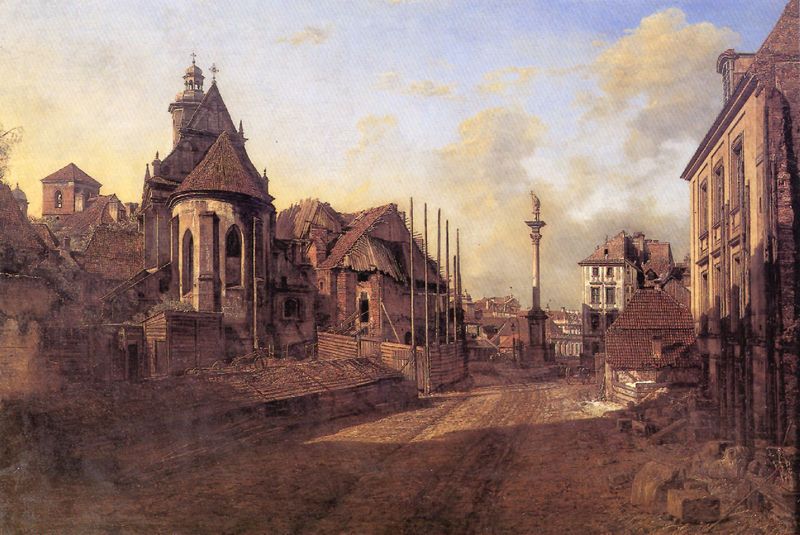
Titel: Die  Sigismund-Säule von der Niederung der Weichsel aus
Künstler: Canaletto
Standort: Warschau, Königsschloß (EU - PL)
Schlagwörter: blau, gemälde, himmel, wolken, kirchturm, landschaft, stadt, braun, fenster, strasse, säule, dach, gebäude, haus, weg, malerei, steine, erde, häuser, sonnenaufgang, kirche, sonne, gotik, turm, statue, fassade, fassaden, heu, dorf, dächer, ziegel, landstraße, kleinstadt, spur, krieg, trümmer, wetter, bretter, fahrspuren, bögen, verfall, stangen, türme, denkmal, ruinen, kaputt, kreuze, mittelalter, bauernhaus, kapelle, zerstört, bretterzaun, dreckig, baustelle, mariensäule, dorfstrasse